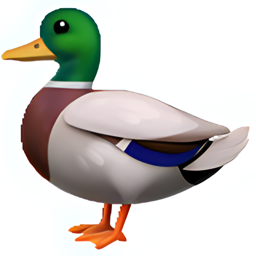
Name: duck
Emoji: 🦆
Group: Animals & Nature
Sub-group: animal-bird